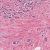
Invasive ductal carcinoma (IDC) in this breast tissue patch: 1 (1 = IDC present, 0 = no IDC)